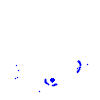
Particle: electron